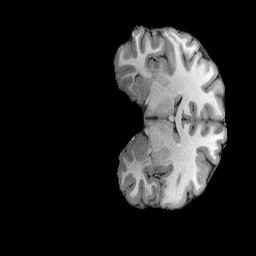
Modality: T1w
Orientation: coronal